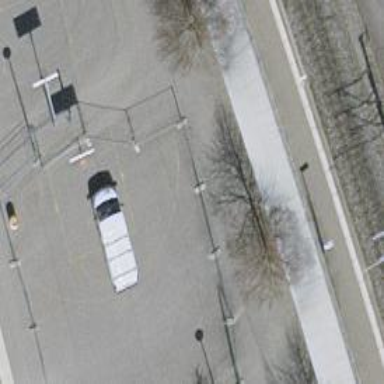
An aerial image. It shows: Bicycle parking area with anchor-type racks.